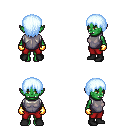
a pixel art fantasy rpg character, female body template, orc, green skin, steel chest armor, red pants, white cyan plain hairstyle, gold gloves, black shoes, four views (front, back, left, right), 2x2 character sprite sheet, small pixel art, hard edges, no anti-aliasing